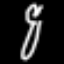
Label: fork